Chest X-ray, PA view. Patient: 51 years old, sex M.
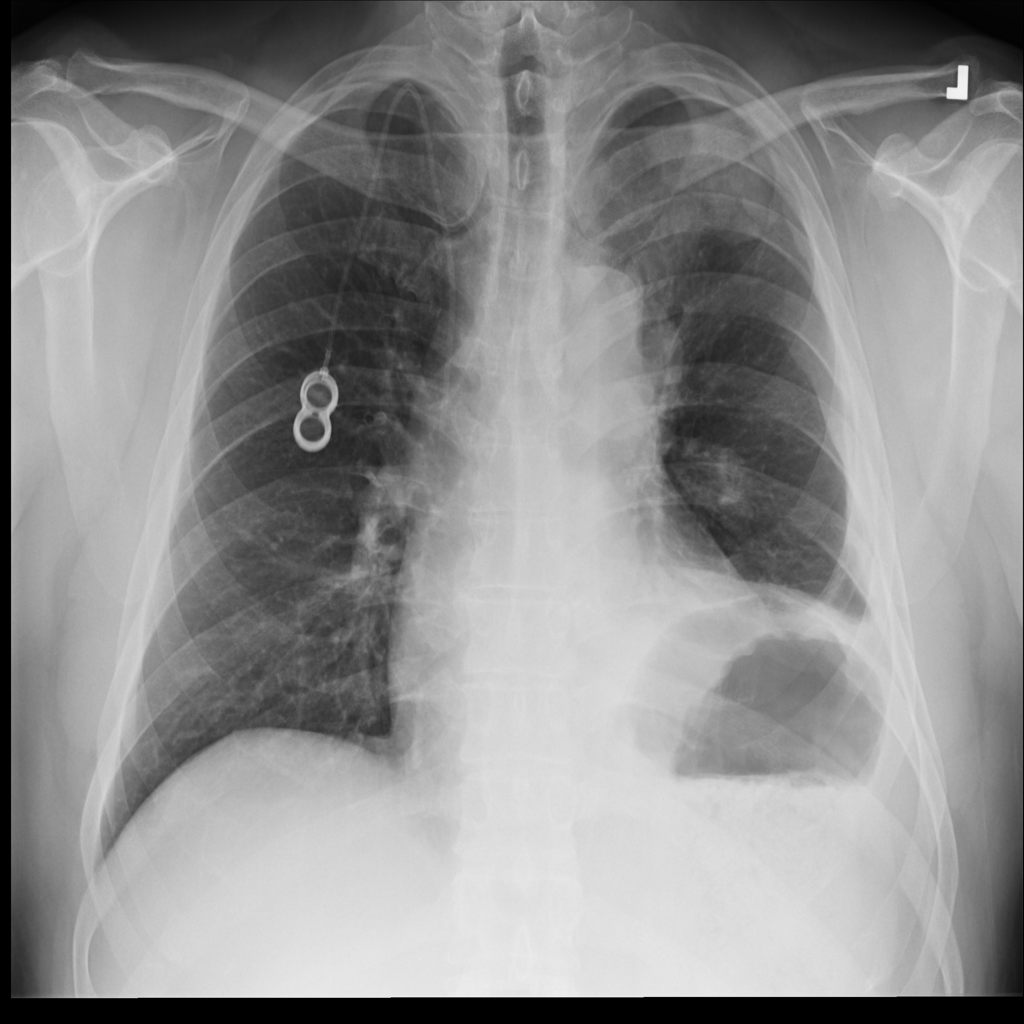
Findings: Atelectasis, Effusion